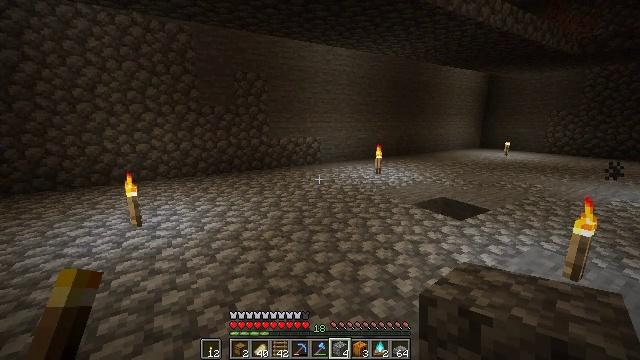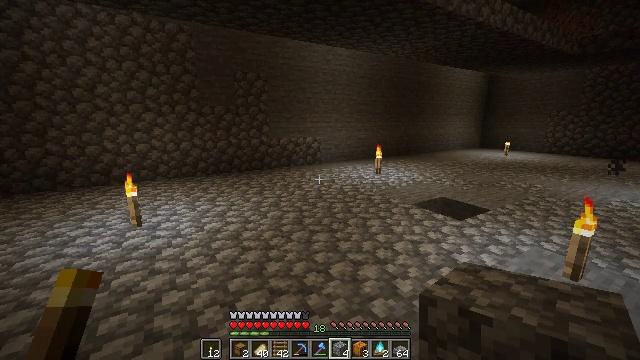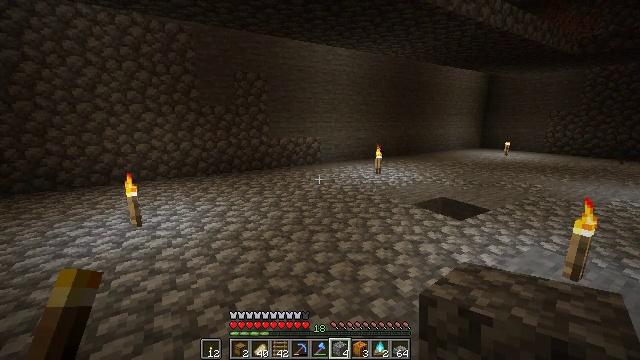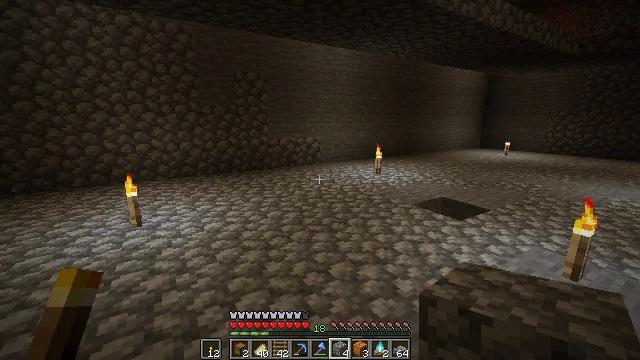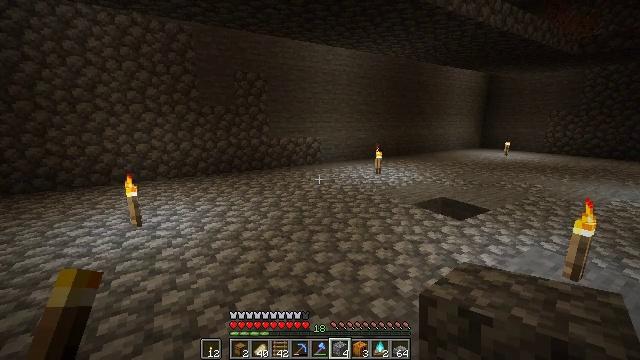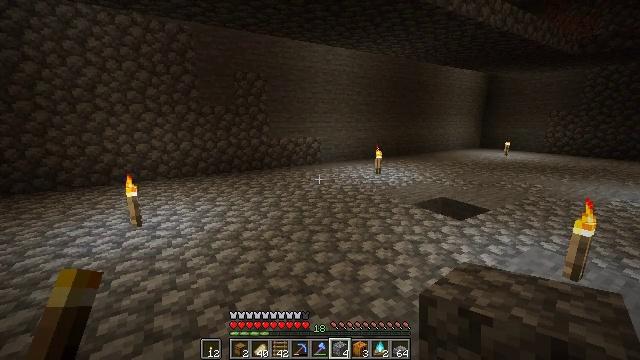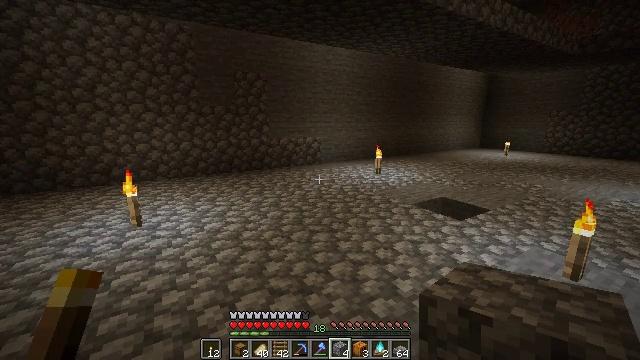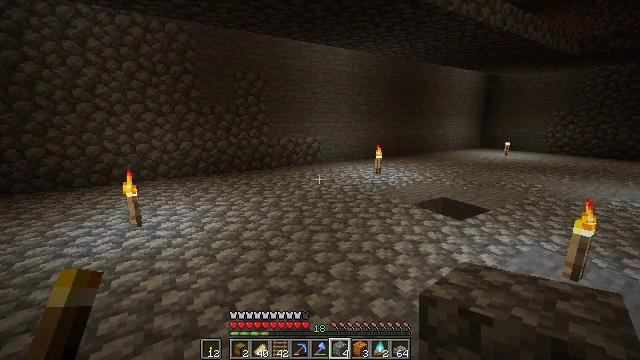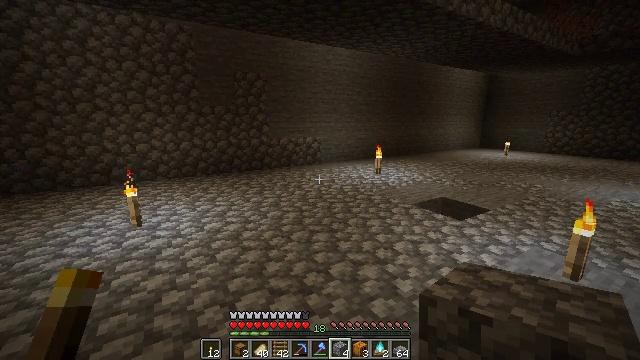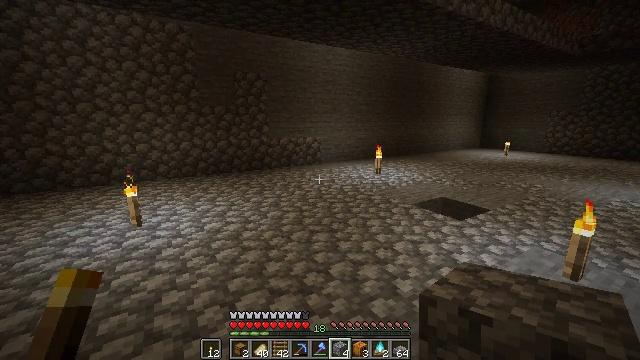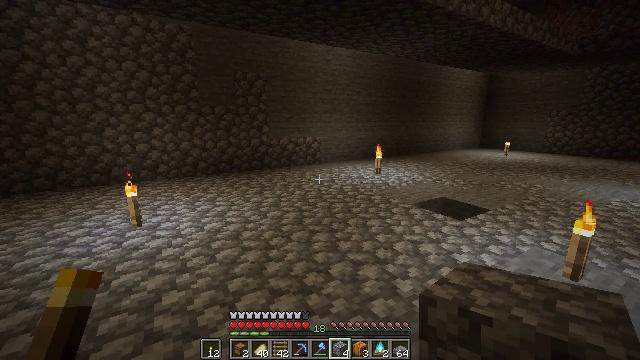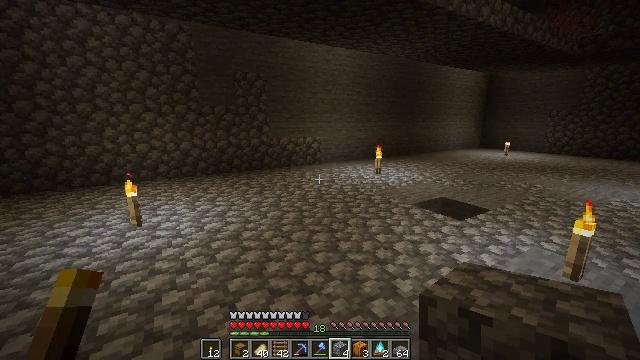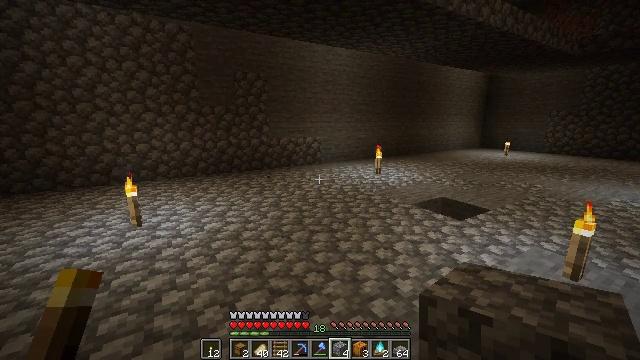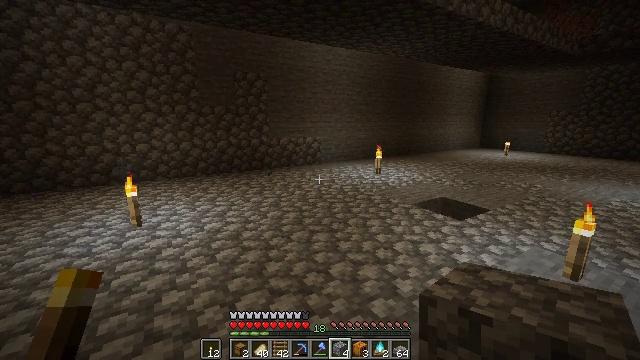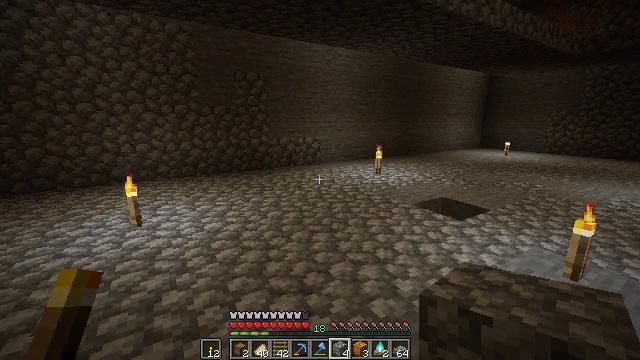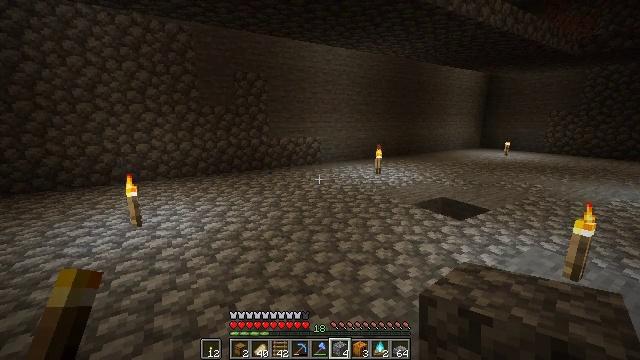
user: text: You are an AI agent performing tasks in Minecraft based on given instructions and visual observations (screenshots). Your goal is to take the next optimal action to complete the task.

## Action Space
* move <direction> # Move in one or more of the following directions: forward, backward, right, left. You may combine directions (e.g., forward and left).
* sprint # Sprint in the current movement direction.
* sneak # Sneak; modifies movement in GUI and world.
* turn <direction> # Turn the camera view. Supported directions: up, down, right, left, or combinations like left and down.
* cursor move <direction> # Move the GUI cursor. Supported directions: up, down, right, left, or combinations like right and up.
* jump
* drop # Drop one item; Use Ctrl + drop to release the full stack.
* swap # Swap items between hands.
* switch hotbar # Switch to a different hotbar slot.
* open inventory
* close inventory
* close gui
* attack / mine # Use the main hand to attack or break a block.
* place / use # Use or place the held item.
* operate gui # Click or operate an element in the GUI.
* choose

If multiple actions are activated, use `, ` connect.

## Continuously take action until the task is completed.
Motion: motion action
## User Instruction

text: Gather the ladder by attacking it.
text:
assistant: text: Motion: no_op
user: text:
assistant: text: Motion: no_op
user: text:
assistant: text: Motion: no_op
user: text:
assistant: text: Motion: no_op
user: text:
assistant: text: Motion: no_op
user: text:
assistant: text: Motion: no_op
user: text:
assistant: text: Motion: no_op
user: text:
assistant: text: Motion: no_op
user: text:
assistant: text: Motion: no_op
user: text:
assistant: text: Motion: no_op
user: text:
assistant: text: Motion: no_op
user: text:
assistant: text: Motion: no_op
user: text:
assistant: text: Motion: no_op
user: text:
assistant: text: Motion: no_op
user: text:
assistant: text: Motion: no_op
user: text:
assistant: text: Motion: no_op
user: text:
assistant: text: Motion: no_op
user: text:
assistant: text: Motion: no_op
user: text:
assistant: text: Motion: no_op
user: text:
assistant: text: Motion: no_op
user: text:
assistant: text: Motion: no_op
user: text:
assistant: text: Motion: no_op
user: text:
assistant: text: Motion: no_op
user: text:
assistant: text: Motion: no_op
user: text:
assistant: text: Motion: no_op
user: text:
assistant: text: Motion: no_op
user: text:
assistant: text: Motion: no_op
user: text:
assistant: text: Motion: no_op
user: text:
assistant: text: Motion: no_op
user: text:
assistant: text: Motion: no_op